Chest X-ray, PA view. Patient: 27 years old, sex M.
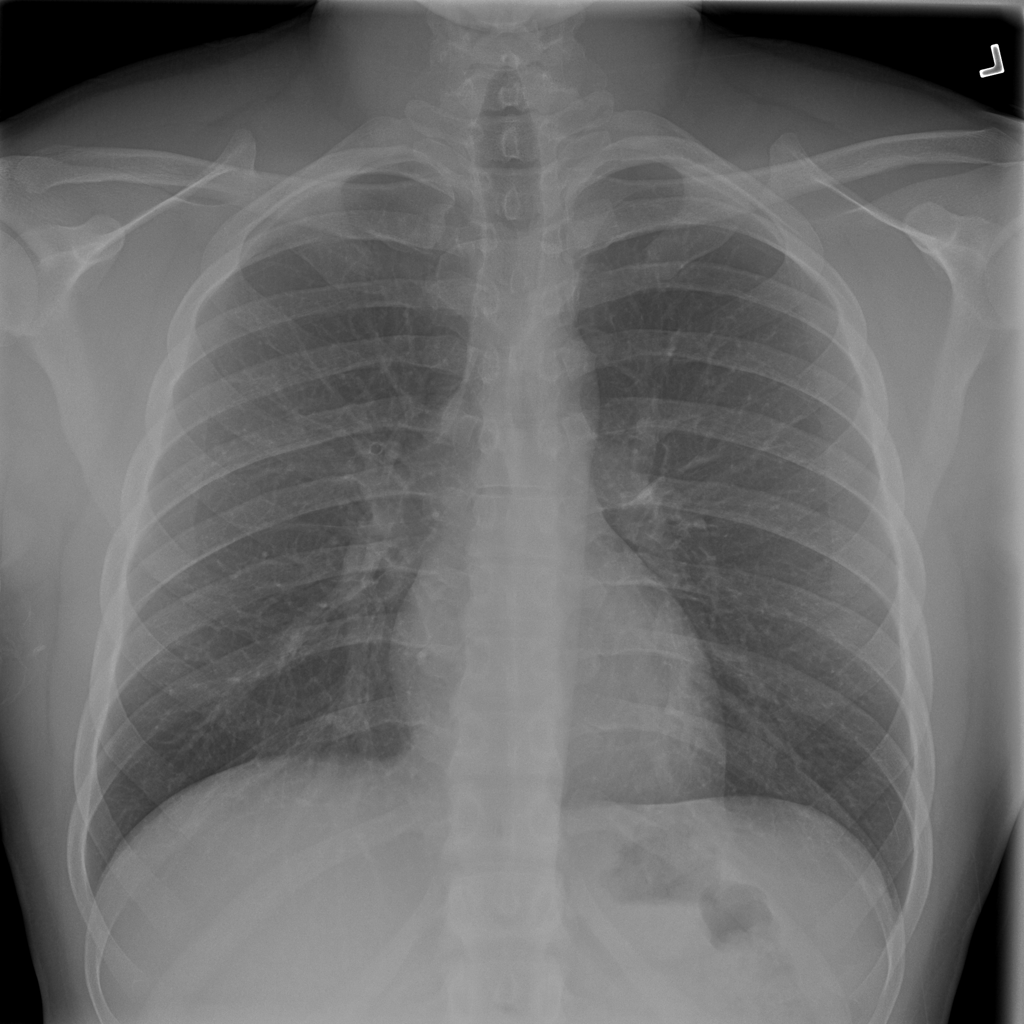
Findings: No Finding